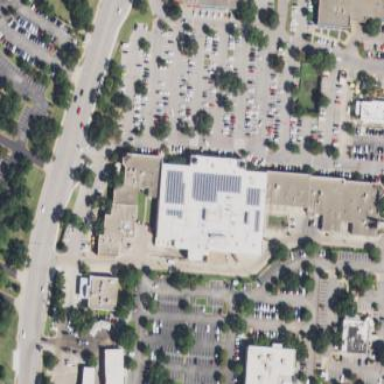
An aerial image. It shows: Supermarket building.